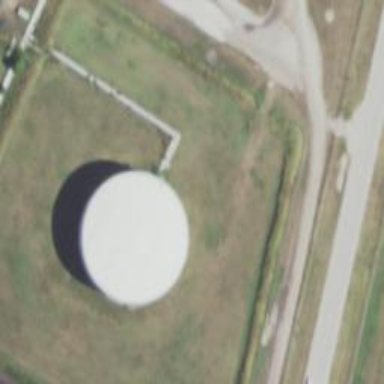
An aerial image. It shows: Silo.